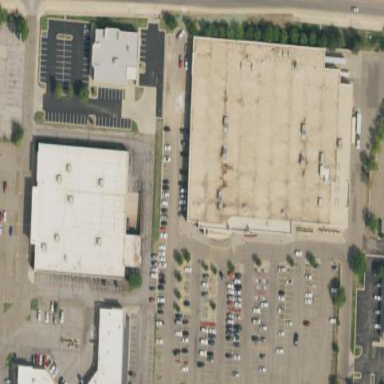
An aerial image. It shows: Department store building.